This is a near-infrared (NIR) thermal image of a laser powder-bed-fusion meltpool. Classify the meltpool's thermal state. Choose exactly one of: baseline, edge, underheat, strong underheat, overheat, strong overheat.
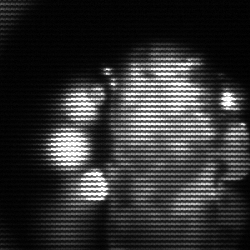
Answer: strong underheat